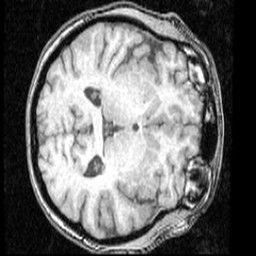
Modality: T1w
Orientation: axial